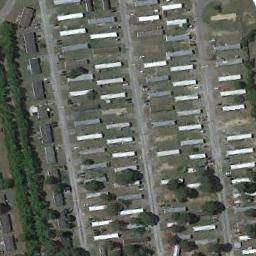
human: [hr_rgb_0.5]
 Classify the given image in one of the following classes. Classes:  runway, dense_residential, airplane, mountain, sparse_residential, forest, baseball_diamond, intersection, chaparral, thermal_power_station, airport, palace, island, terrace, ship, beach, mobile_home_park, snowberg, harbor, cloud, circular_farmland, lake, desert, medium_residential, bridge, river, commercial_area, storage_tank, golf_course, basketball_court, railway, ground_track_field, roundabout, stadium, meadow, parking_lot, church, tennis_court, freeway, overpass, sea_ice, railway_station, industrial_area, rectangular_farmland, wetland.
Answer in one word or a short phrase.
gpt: mobile_home_park